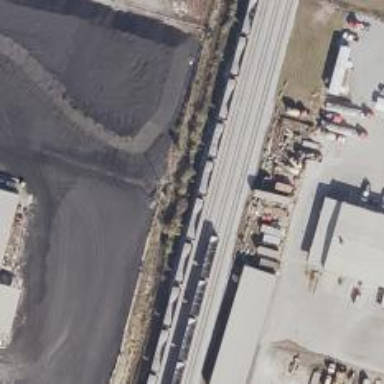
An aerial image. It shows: Rail spur service.